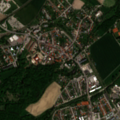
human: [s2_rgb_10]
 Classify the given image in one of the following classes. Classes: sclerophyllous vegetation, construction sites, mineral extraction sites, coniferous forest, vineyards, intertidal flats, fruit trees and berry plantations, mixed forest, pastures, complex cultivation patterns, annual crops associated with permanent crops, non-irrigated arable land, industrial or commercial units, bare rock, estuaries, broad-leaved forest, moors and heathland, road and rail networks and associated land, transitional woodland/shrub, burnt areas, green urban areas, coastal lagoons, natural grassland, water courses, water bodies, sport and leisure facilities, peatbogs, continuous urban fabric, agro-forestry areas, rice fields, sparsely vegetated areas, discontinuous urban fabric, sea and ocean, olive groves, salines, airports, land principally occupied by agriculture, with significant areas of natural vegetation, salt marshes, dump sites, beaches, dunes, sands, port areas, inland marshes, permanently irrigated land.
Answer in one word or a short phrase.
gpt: discontinuous urban fabric, non-irrigated arable land, broad-leaved forest